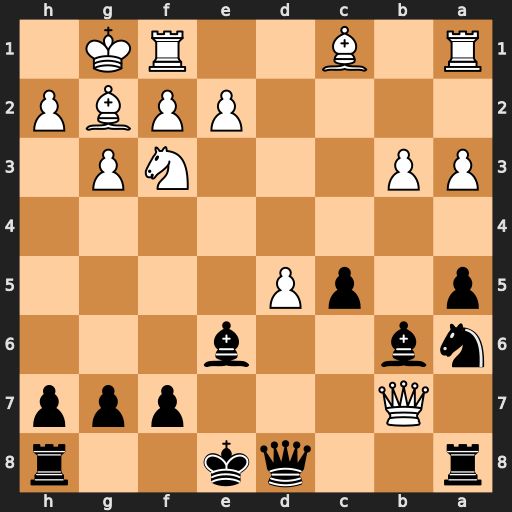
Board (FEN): r2qk2r/1Q3ppp/nb2b3/p1pP4/8/PP3NP1/4PPBP/R1B2RK1
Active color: b
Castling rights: kq
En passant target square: -
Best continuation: Bxd5 Qxd5 Qxd5